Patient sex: M
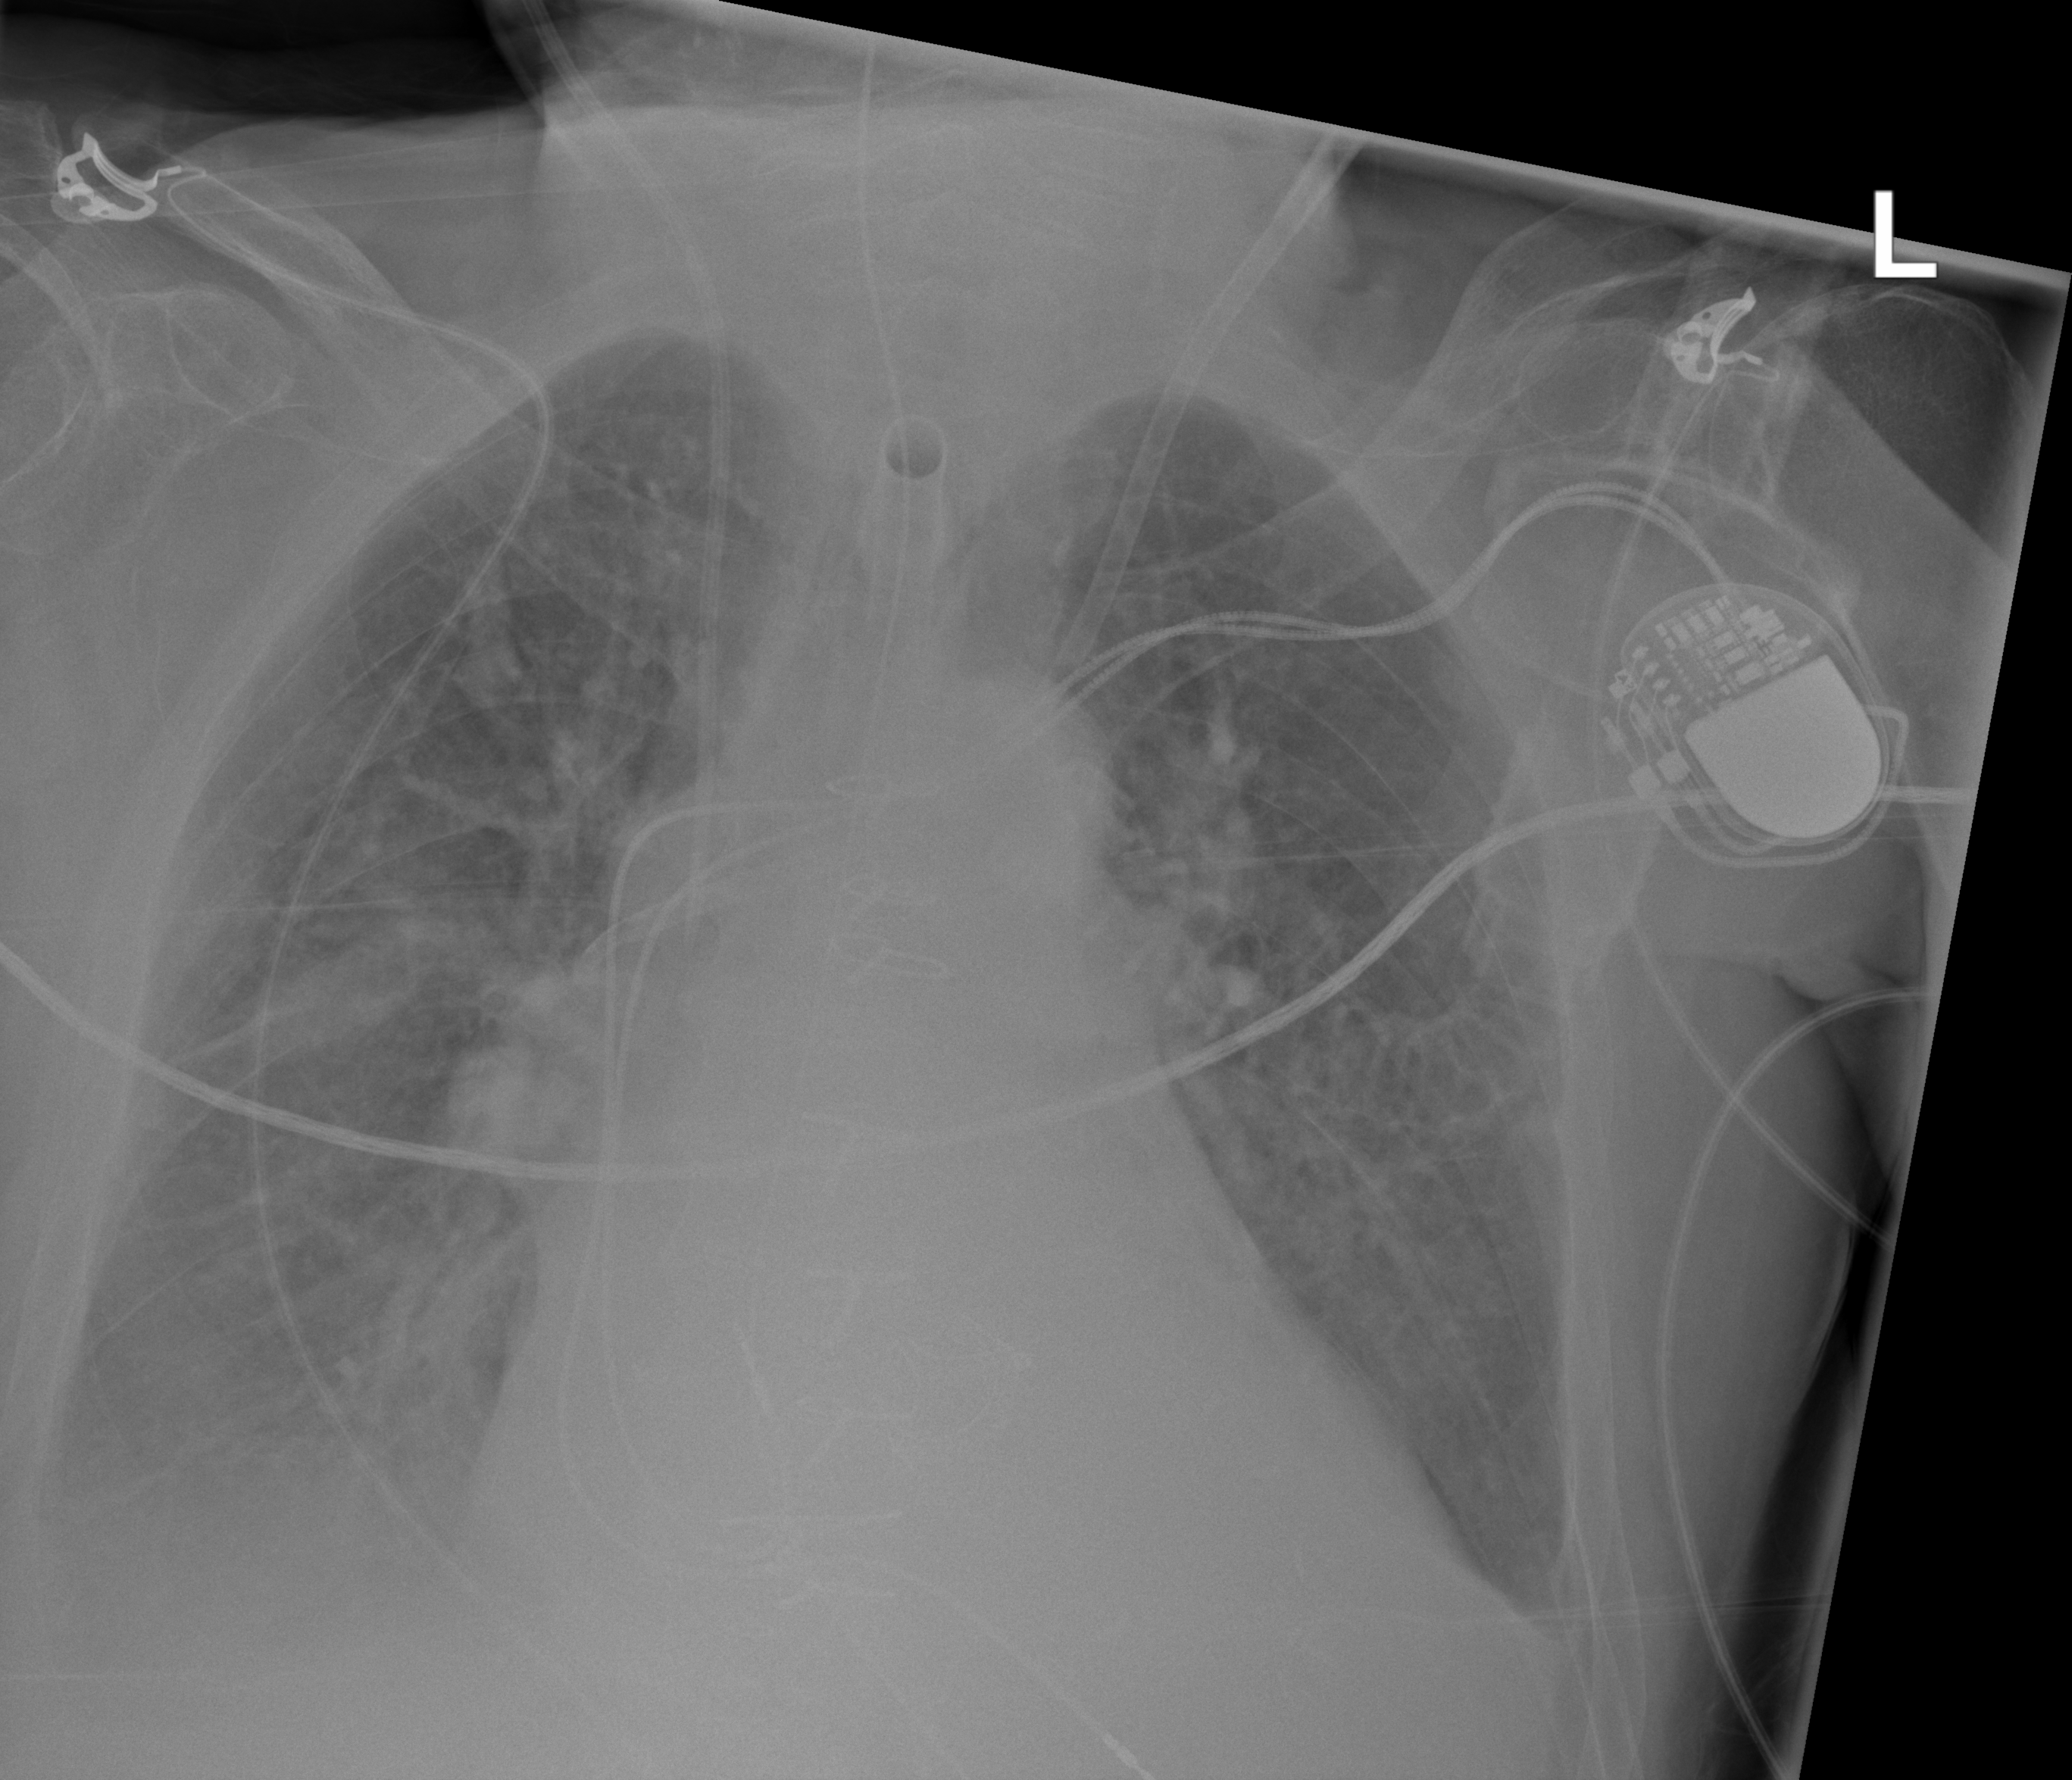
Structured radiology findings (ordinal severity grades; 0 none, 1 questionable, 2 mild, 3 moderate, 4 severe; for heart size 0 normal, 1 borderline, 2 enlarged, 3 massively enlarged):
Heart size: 3
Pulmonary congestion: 2
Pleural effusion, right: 2
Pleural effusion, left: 1
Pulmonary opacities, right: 3
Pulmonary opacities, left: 2
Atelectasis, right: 2
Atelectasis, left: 2